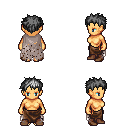
a pixel art fantasy rpg character, female body template, human, tanned skin, gray tattered cape, robe skirt, gray bedhead hairstyle, brown shoes, four views (front, back, left, right), 2x2 character sprite sheet, small pixel art, hard edges, no anti-aliasing